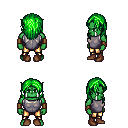
a pixel art fantasy rpg character, male body template, orc, green skin, steel chest armor, gold greaves, green long hairstyle, leather bracers, brown shoes, four views (front, back, left, right), 2x2 character sprite sheet, small pixel art, hard edges, no anti-aliasing